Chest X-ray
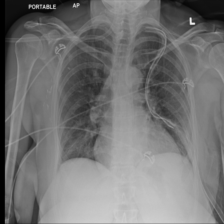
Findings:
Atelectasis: negative
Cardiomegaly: negative
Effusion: negative
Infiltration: negative
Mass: negative
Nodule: negative
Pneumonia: negative
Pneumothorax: negative
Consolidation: negative
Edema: negative
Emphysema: negative
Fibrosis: negative
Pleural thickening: negative
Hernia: negative